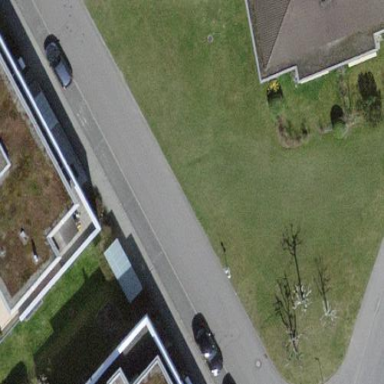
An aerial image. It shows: Parking available on the street side.